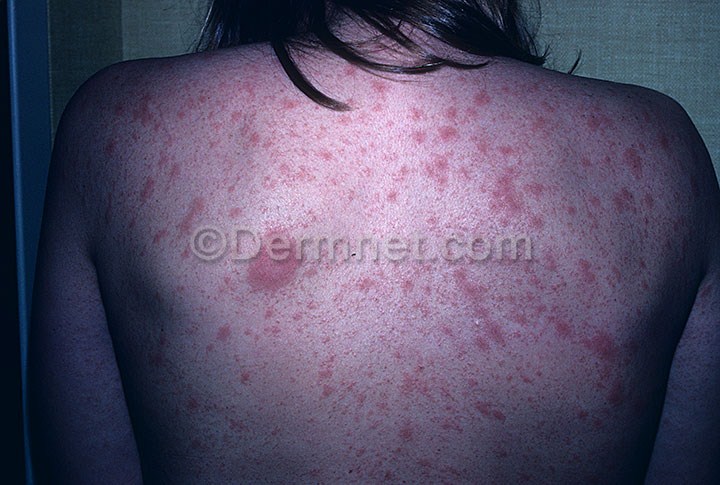
Disease: Psoriasis pictures Lichen Planus and related diseases